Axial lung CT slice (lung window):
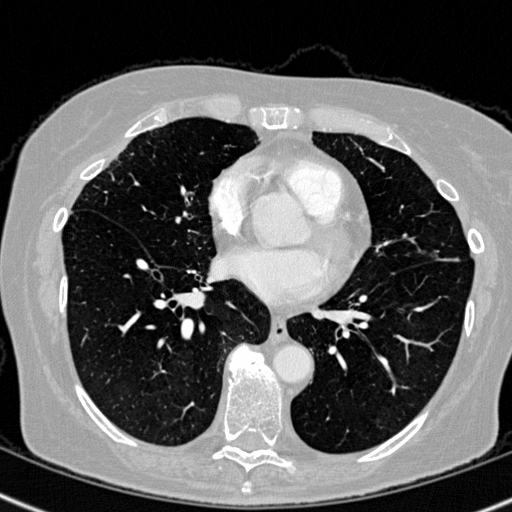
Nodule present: no